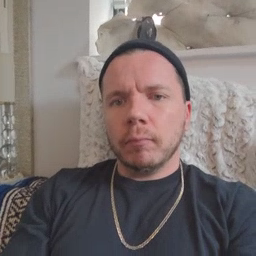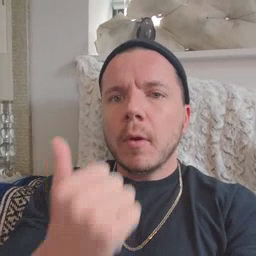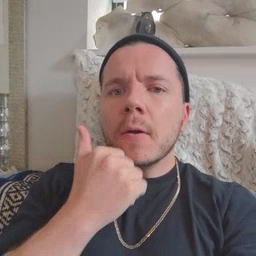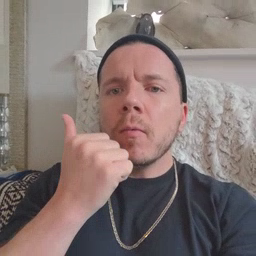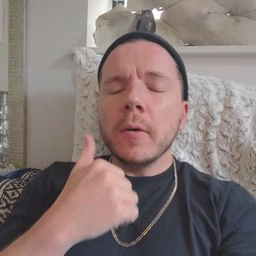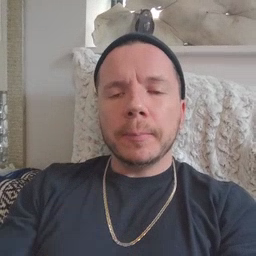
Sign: underwear